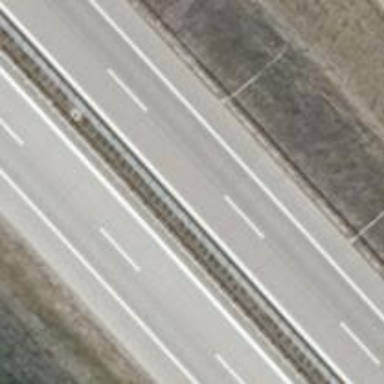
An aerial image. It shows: Concrete motorway with embankment.